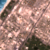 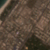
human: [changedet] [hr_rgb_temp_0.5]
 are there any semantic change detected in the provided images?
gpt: No difference in this area.